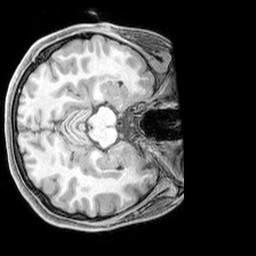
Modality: T1w
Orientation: axial
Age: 20
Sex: female
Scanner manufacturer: siemens
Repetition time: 2.3 s
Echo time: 0.00226 s